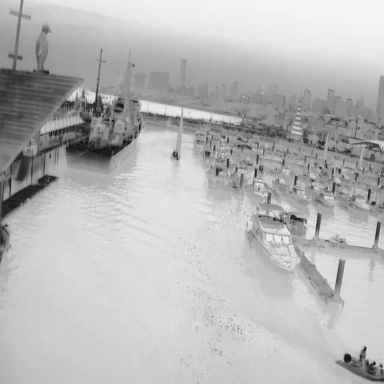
There are four sailboats in the infrared image.